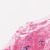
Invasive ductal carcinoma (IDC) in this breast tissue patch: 0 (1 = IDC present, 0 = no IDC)